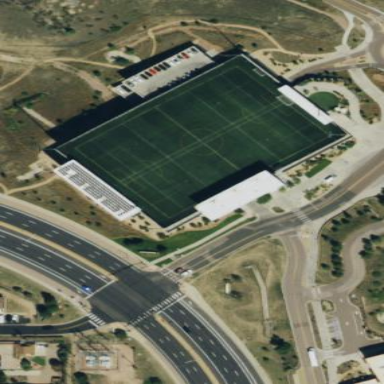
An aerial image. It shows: Artificial turf soccer pitch for leisure sports.